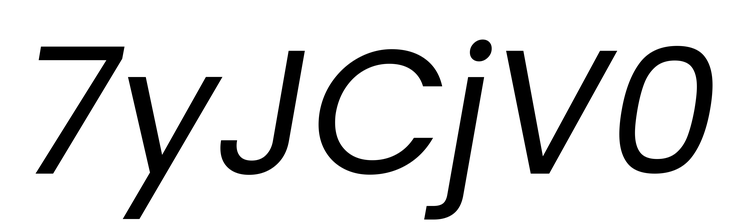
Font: Poppins-Italic